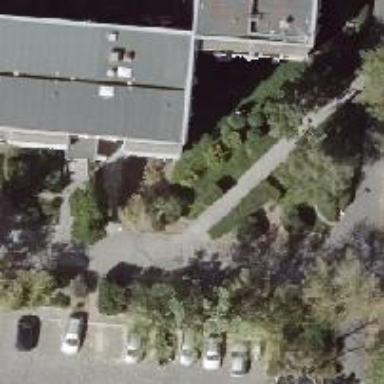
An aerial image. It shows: Footway.